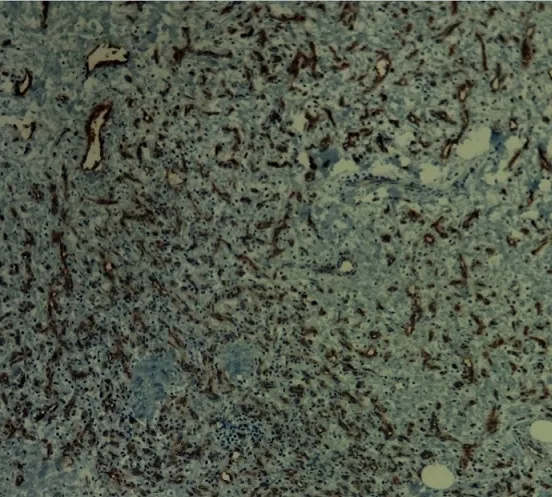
Microphotography showing intense positivity to anti-CD34 antibodies.
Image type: pathology (immunostaining)